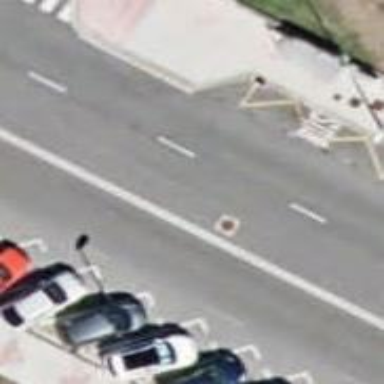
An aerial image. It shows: Public transport stop position.